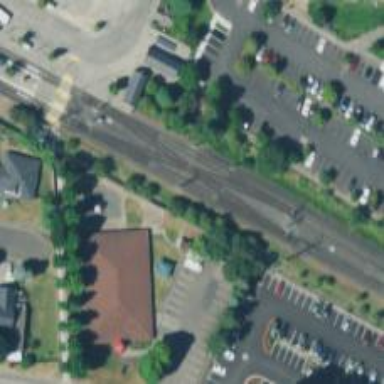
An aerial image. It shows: Light rail railway with electrified contact line.